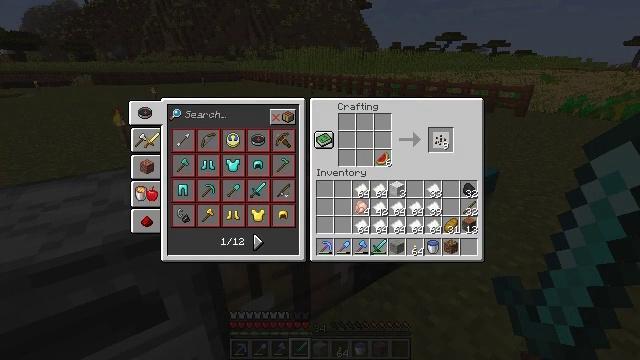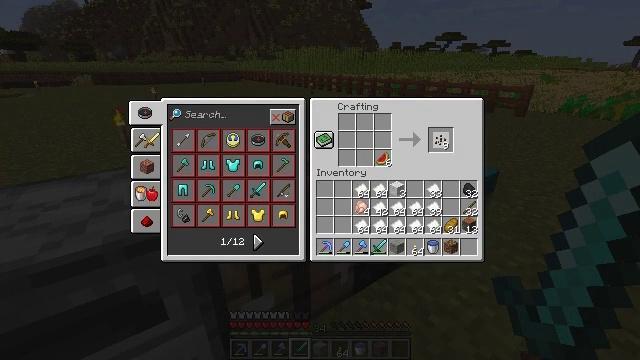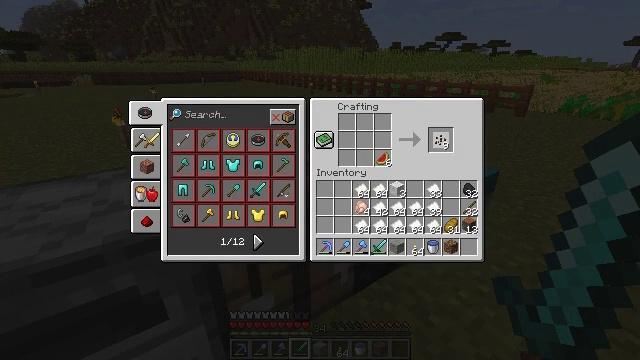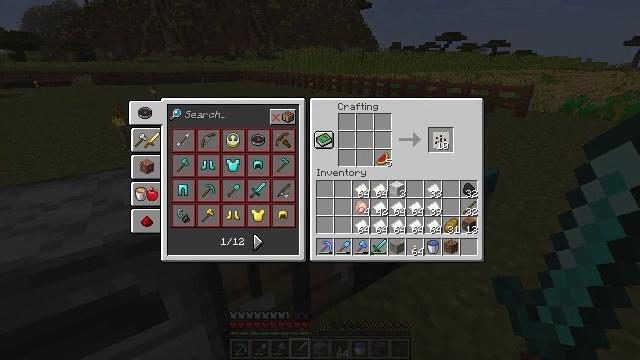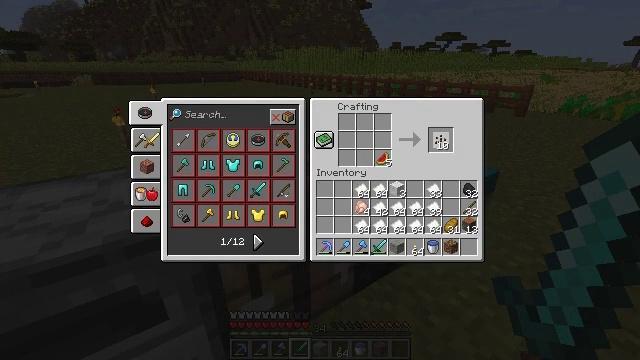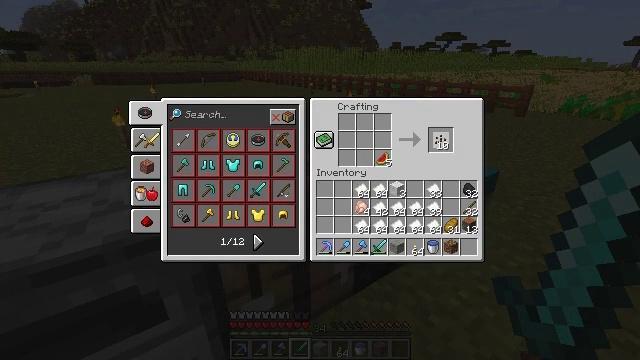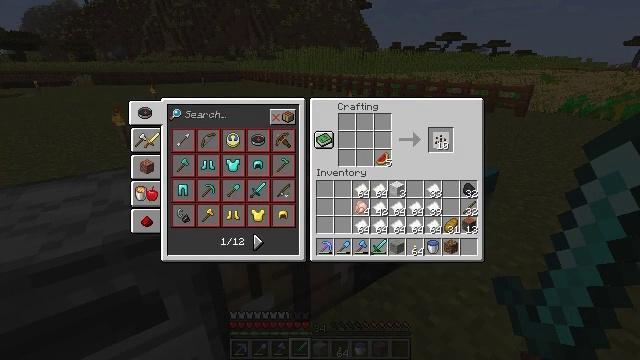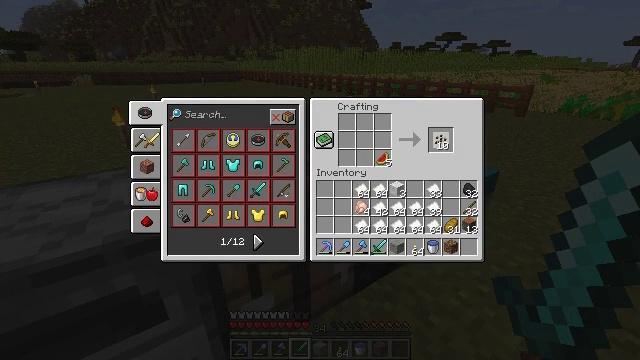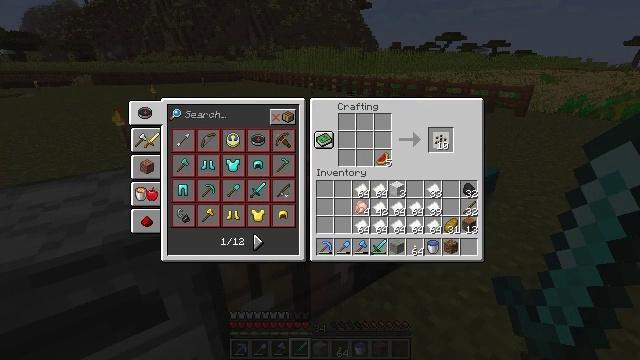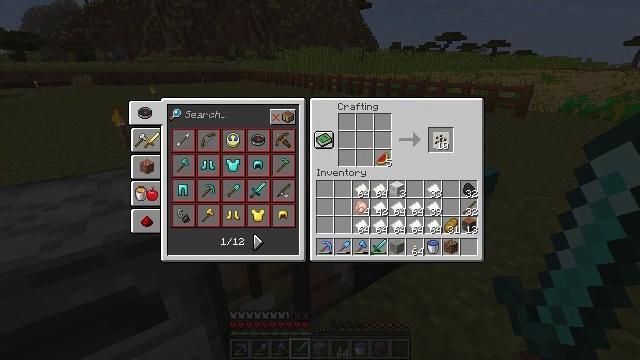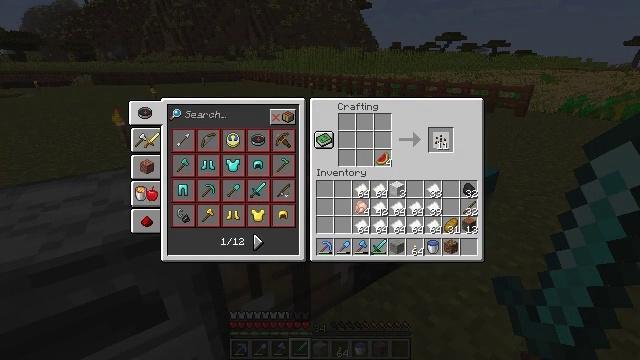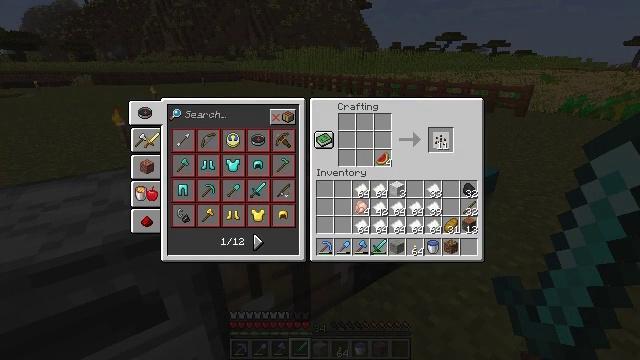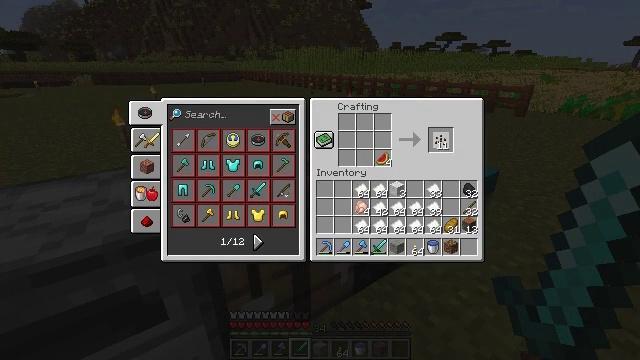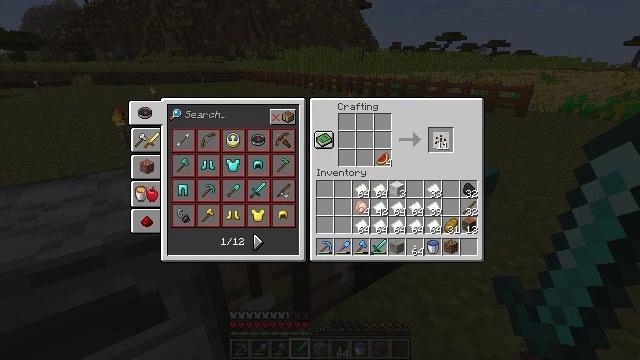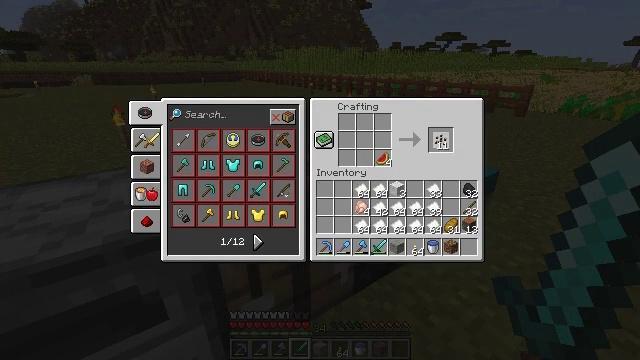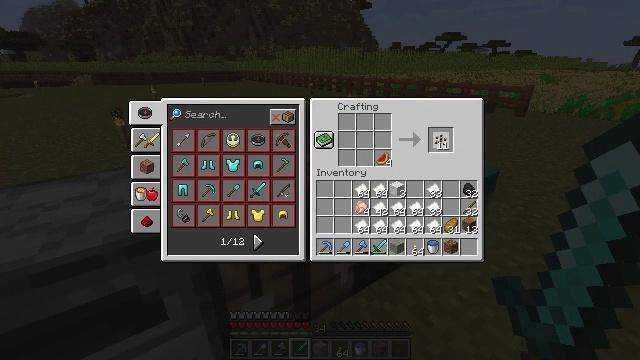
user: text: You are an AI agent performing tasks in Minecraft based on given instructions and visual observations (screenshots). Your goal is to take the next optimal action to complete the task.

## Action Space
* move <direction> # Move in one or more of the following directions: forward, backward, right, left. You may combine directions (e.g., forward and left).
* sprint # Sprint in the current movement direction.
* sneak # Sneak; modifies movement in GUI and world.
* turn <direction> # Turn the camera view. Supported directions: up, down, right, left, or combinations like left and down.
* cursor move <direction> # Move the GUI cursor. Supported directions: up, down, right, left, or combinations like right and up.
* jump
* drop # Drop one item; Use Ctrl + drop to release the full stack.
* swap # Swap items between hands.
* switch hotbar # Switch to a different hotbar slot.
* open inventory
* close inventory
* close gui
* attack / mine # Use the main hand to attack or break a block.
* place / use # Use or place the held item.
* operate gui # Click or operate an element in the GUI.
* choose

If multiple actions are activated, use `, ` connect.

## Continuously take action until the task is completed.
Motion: motion action
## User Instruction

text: Convert melon slices into melon seeds.
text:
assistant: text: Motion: operate gui
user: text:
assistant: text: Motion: operate gui
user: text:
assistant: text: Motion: no_op
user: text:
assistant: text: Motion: operate gui
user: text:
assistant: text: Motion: operate gui
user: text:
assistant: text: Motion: operate gui
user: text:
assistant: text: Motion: operate gui
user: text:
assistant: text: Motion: operate gui
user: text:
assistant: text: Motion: operate gui
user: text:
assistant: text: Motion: no_op
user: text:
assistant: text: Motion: operate gui
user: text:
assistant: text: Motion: operate gui
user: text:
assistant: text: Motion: operate gui
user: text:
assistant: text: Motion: operate gui
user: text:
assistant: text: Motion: operate gui
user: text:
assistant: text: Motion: operate gui
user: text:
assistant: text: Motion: no_op
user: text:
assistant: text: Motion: operate gui
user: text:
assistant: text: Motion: operate gui
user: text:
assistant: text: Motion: operate gui
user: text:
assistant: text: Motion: no_op
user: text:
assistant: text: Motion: operate gui
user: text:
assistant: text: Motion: operate gui
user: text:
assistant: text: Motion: no_op
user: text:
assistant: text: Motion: operate gui
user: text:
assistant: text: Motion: operate gui
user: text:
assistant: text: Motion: operate gui
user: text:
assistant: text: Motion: no_op
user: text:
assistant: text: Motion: operate gui